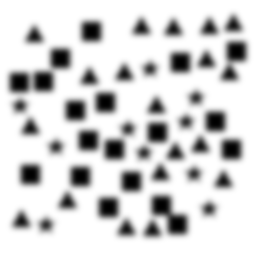
Squares: 19
Triangles: 19
Stars: 10
Total shapes: 48